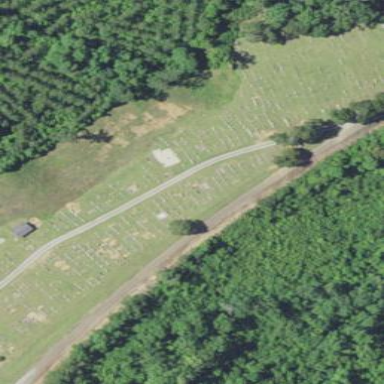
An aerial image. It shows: Graveyard used as cemetery.